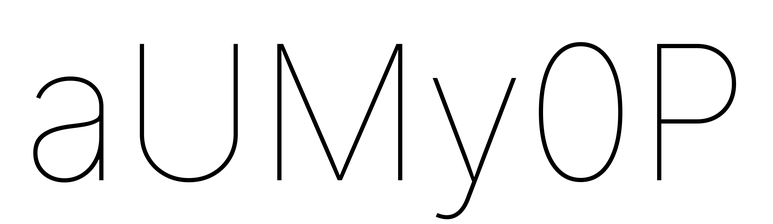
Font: Inter_Thin